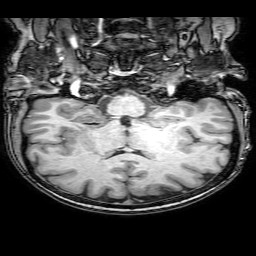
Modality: T1w
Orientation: sagittal
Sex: female
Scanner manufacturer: philips
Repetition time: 0.008178 s
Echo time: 0.00374 s